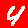
Digit: 4